Interaction volume radius: 10 \u00c5
Interaction volume height: 20 \u00c5
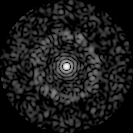
Disorder parameter: 0.8398